Question: I have two pages "childpage" and "pageforIFrame". here childpage is the child of a master page "Master1". on the child page I have an IFRAME, its src is pageforIFrame. On the button click of pageforIFrame button i want the label inside the master page. Is it possible?

Thanks in advance.....
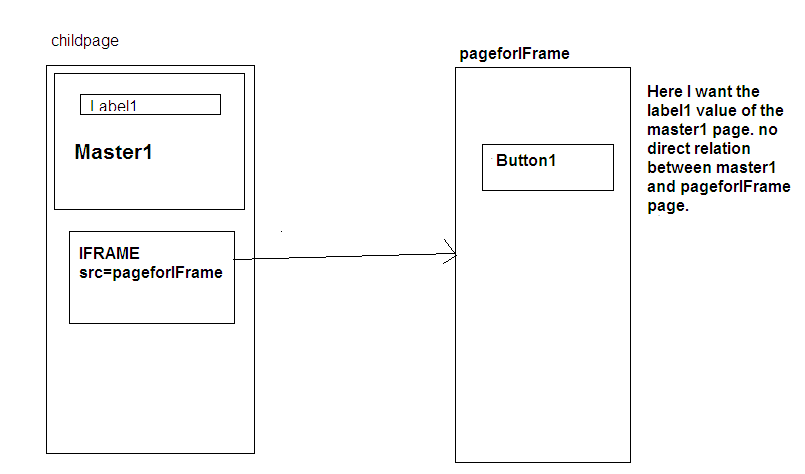
Answer: You can access the parent page from the iframe like this.
considering your myLabel has id="myLabel" place this code in your iframe script tag for click of button
'''
alert(top.document.getElementById('myLabel'));
'''
and chagne the label
'''
top.document.getElementById('myLabel').innerHTML = "Hello";
'''